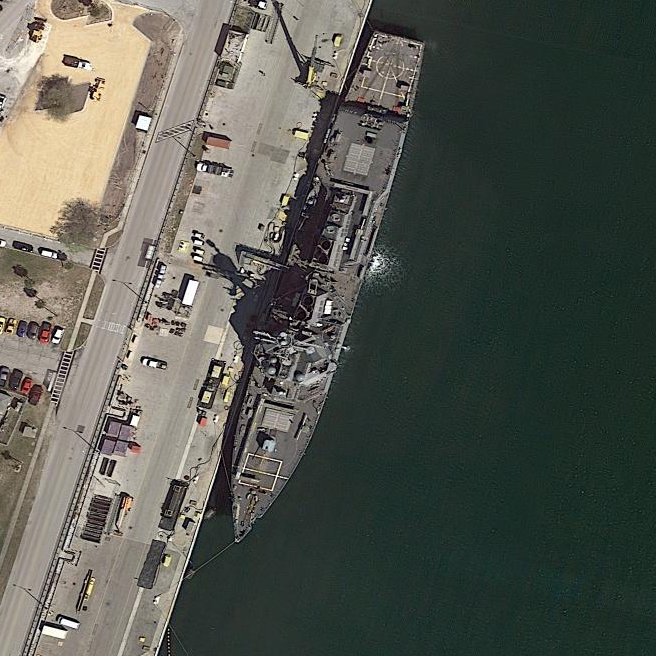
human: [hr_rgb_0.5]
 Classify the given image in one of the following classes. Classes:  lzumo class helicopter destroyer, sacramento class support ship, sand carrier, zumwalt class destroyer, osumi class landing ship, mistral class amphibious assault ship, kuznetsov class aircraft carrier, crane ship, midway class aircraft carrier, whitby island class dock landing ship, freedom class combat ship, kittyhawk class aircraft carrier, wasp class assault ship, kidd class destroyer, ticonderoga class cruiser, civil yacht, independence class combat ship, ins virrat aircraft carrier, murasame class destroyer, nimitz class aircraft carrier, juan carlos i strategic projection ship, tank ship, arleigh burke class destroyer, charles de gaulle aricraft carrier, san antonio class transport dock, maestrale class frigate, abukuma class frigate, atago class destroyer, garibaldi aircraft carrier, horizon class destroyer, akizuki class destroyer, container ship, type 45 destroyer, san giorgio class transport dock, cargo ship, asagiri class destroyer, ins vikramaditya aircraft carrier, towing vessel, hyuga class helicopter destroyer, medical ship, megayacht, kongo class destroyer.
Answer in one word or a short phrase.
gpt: Arleigh Burke class destroyer